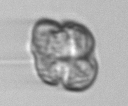
Label: Karenia